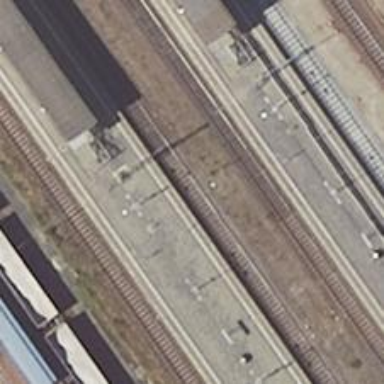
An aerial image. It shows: Railway signal.